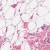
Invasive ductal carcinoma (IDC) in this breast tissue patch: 0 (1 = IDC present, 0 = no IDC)